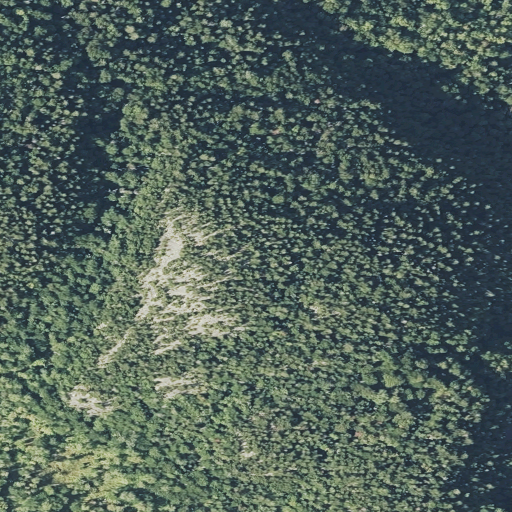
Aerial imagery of mountain in Maine named Dome Mountain containing deciduous forest, evergreen forest, and mixed forest